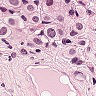
Metastatic tissue present: yes